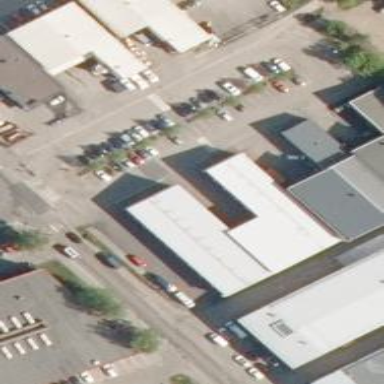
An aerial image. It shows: Warehouse with skillion roof shape. The building is used for storage rental.